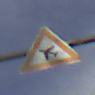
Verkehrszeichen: FlugbetriebRechts
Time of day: MorningAfternoon
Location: Outdoor (Suburban)
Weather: PartlyCloudy
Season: NotSpecified
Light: Natural